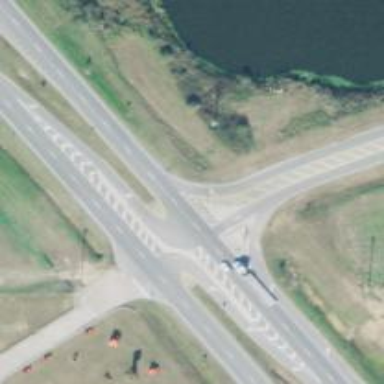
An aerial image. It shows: Trunk link highway with asphalt surface.